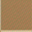
Piece: xx